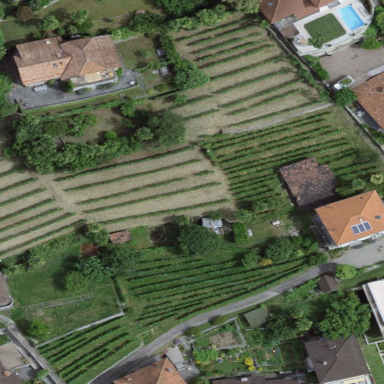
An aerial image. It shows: Vineyard where grapes are grown.